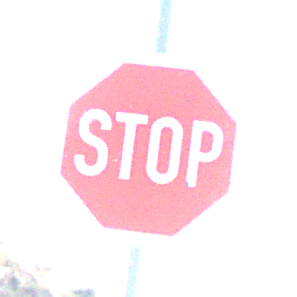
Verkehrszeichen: Stop
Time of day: Midday
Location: Outdoor (Nature)
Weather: Clear
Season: NotSpecified
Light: Natural